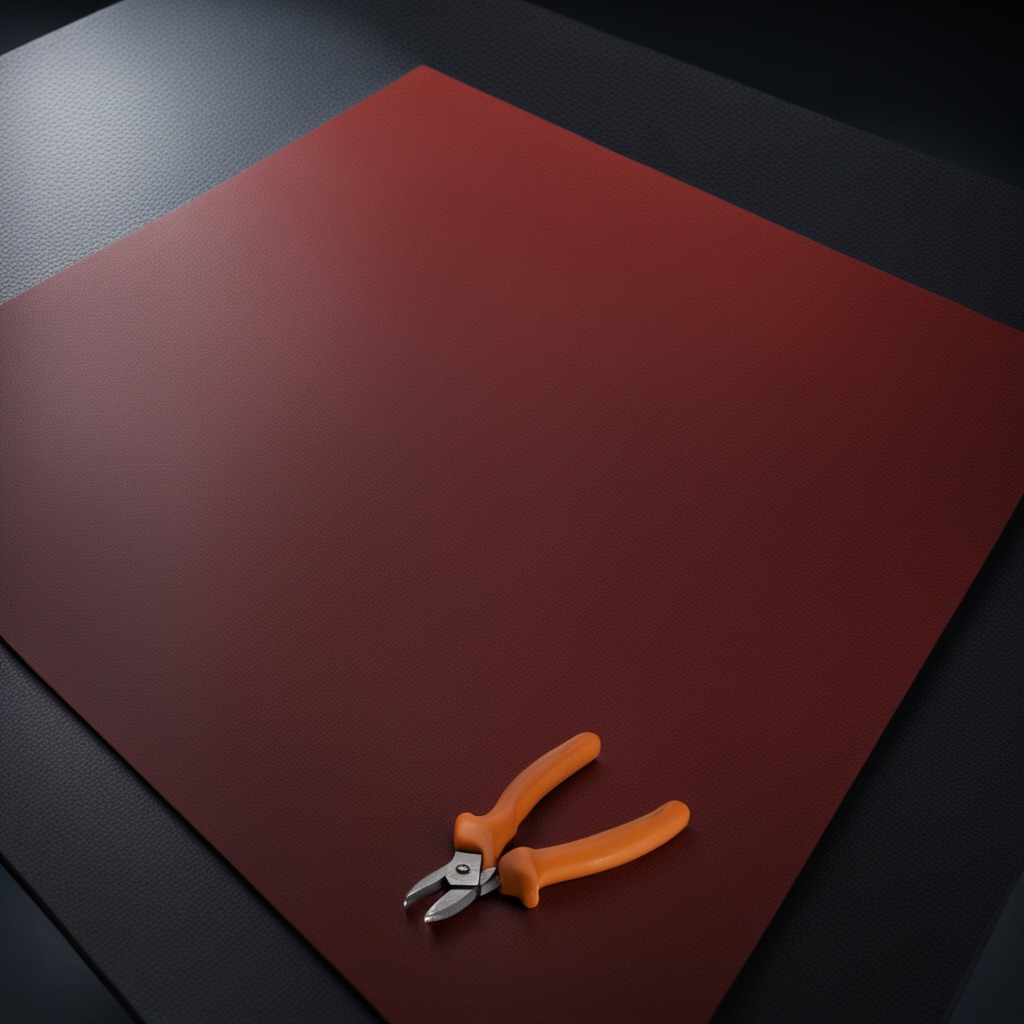
A plier lies on a clean granite tabletop covered with a red rubber mat inside a workshop at night dim ambient light soft shadows worn but beneath the mat.